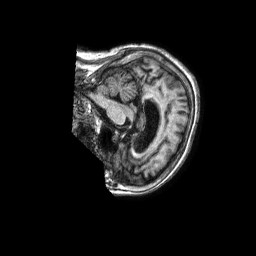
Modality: T1w
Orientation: sagittal
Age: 81
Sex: female
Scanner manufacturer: philips
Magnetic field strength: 1.5 T
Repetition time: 0.008278 s
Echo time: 0.003803 s